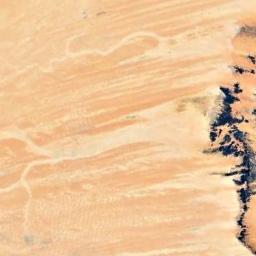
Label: desert